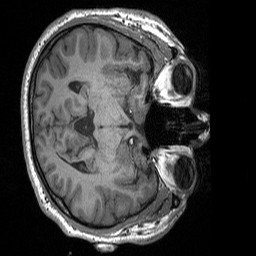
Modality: T1w
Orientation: axial
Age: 36
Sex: male
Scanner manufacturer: siemens
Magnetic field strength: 3 T
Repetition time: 1.9 s
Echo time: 0.00252 s